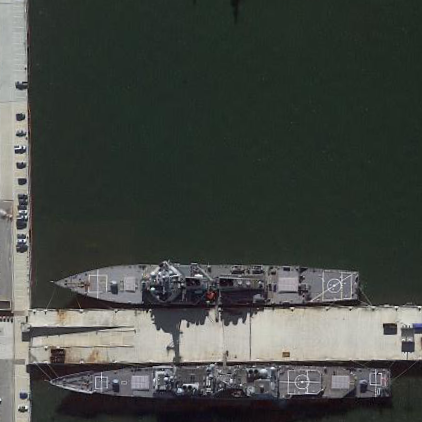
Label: destroyer